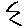
Label: zigzag